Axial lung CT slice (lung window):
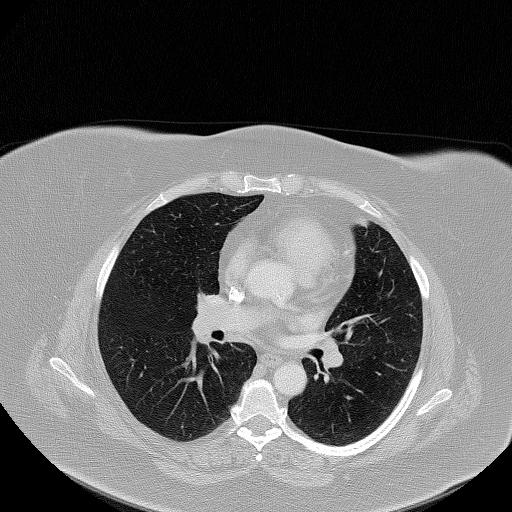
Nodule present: no